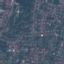
Label: Residential